Question: I've come up with a strange scenario, I'm using one NavigationViewController and one ViewController (named- container) in my MainWindow.xib.
NavigationController loads subsequent views, and in parallel, the other ViewController (container) loads some images on top of everything - No matter what view is displayed by the NavigationViewController.
When I rotate the device, the subsequent views of NavigationController rotates as expected but the container and its subsequent views do not rotate.
Here is the screenshot of my MainWindow.xib

and here is the code.
in .h
'''
UINavigationController *navigationController;
IBOutlet UIViewController *container;
'''
in .m (ApplicationDidFinishLaunchingWithOptions)
'''
[window addSubview:navigationController.view];
[window addSubview:container.view];
[window makeKeyAndVisible];
'''
I've also tried creating a separate class and assigned it to the viewController. (Its ViewDidLoad) Method fires but it doesn't come in the (ShouldRotateToInterfaceOrientation)
I read somewhere that IOS doesn't support the orientation for multiple ViewControllers.
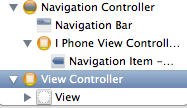
Answer: I think you should try this because you are trying to use tow views in one navigation.So dont make sub view of window,make subview of main View like:-
'''
[window addSubview:navigationController.view];
[navigationController.view addSubview:container.view];
[window makeKeyAndVisible];
'''
I have't try this code but i am just suggesting idea.
thanks.